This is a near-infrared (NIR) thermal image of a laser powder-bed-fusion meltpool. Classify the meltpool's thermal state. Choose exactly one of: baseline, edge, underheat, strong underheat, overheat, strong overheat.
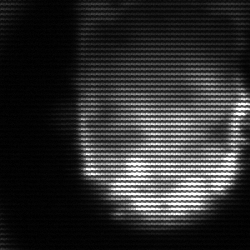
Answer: baseline